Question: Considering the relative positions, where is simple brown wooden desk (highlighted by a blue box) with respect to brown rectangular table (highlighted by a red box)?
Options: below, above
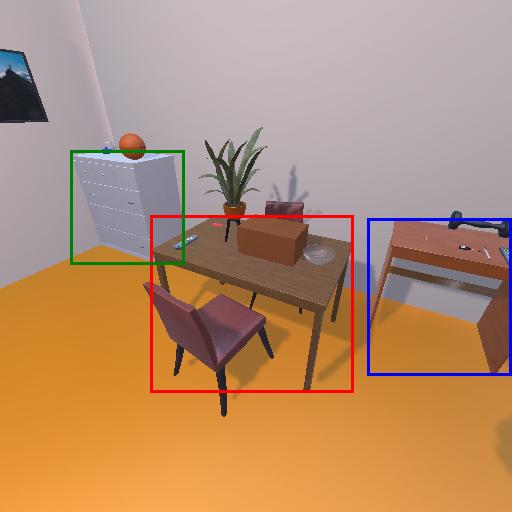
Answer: below